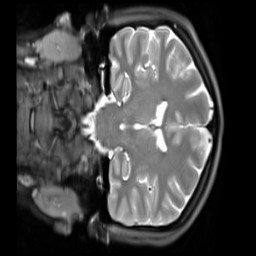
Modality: PDw
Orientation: coronal
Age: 21
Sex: female
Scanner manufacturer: siemens
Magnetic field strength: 3 T
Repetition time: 11.88 s
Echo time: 0.014 s